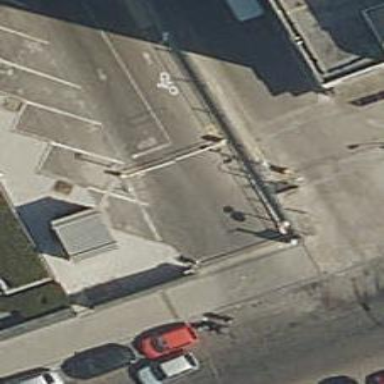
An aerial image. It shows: Lift gate barrier.